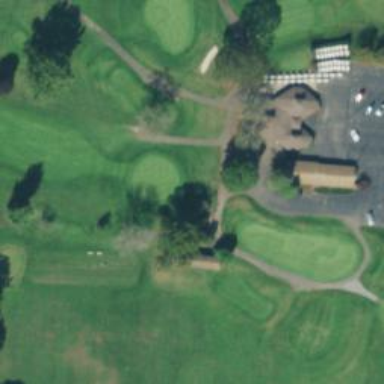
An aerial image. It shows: Path used for both walking and golf.